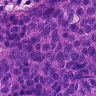
Metastatic tissue present: yes